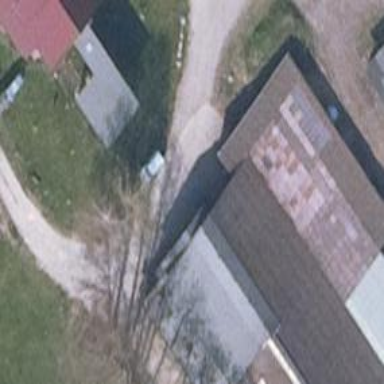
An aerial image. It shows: Driveway with gravel surface.